Question: Before anyone starts shouting "duplicate", let me say that I've searched for a solution to this problem thoroughly, and found no solutions.
Background info: I'm attempting to inset into a small table in an Access 2003 database from a compiled windows form program (exe) made with Visual Basic 2010 Express.
There are four insert statements performed in this same database, each on a different table, but the first three work without issue, it's the fourth one that throws the error:
'''
cmd = New OleDbCommand("INSERT INTO PrivateTableName
VALUES('" & Serial.Text & "','Pending',
'" & coverArea.Text & "','')", myConnection)
Try
cmd.ExecuteNonQuery()
Catch ex As Exception
MsgBox("Error attempting to insert into PrivateTableName " & ex.ToString)
Exit Sub
End Try
'''
I've changed the name of the table for privacy purposes, but rest assured, the table name is irrelevant.
This statement throws the exception
> The changes you requested to the table were not successful because they would create duplicate values in the index, primary key, or relationship
The error itself is pretty self-explanatory, yet, utterly impossible. Below is a screen shot of the table design

Note that the primary key is not an auto incrementing number. The primary key is a serial number (or rather a string) which is consists of a 5 digit number (which is sequentially indexed from the previous) and two letters which are randomly generated (i.e. 14582KH), and I've verified that the value it attempts to insert as the primary key doesn't already exist.
I've already tried to compact and repair the database, which didn't help. There are no relationships between the fields in this table with fields in other tables, it's completely independent.
Any ideas?
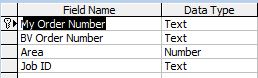
Answer: Though I'm unsure why it matters, specifying the fields seems to fix the problem.
'''
cmd = New OleDbCommand("INSERT INTO PrivateTableName ([My Order Number],
[BV Order Number], [Area]) VALUES('" & Serial.Text & _ "','Pending'," &
coverArea.Text & ")", myConnection)
'''